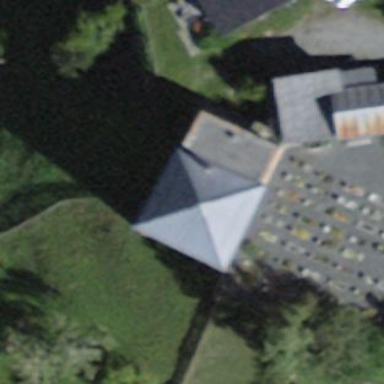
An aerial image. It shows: Building with pyramidal roof shape.